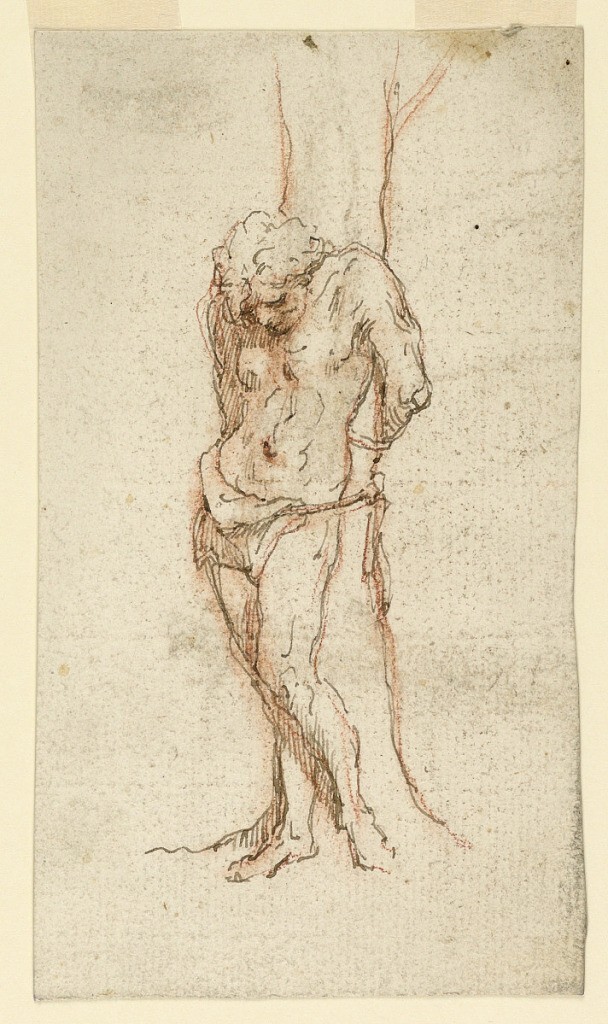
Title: St. Sebastian Fettered to a Tree
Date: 1800–1830
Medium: Red crayon, pen and brown ink on paper
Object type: Drawing
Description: The head of the saint is sunk upon his breast without arrows.